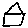
Label: house